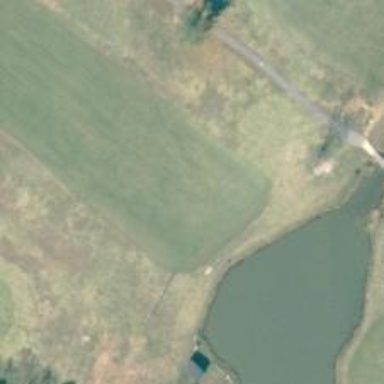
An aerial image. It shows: Golf hole.